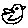
Label: bird